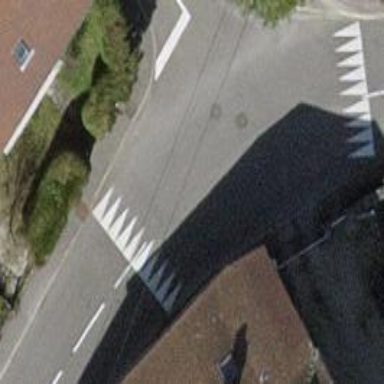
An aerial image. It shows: Traffic calming hump on the road.